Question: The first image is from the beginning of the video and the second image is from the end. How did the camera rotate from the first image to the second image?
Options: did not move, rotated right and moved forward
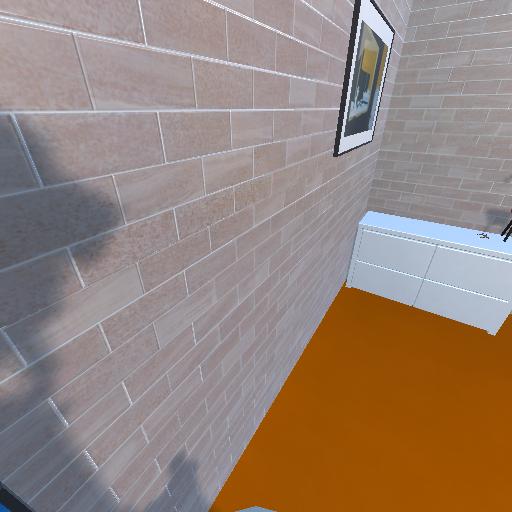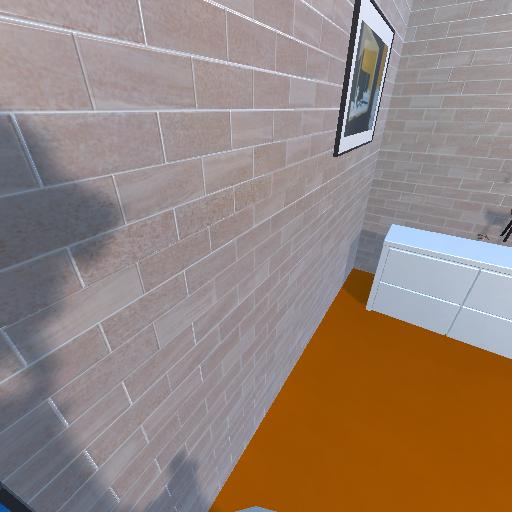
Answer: did not move